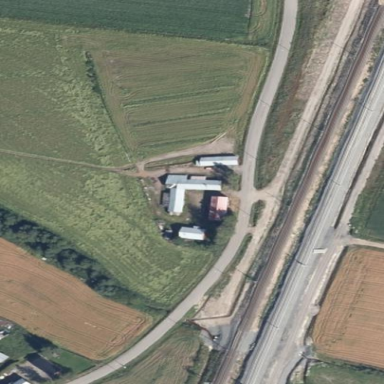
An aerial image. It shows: Farmyard area.